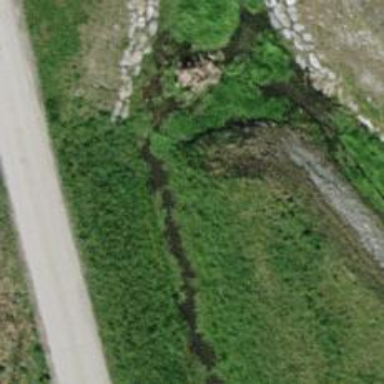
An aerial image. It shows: Ditch serving as waterway.